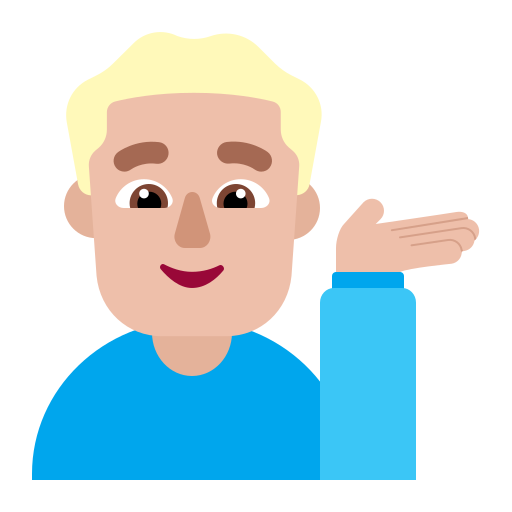
man tipping hand flat  light